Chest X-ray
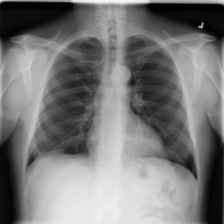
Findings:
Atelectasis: negative
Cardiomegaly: negative
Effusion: negative
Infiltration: negative
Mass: negative
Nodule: negative
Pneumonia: negative
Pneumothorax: negative
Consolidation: negative
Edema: negative
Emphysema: negative
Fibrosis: negative
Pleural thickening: negative
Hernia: negative